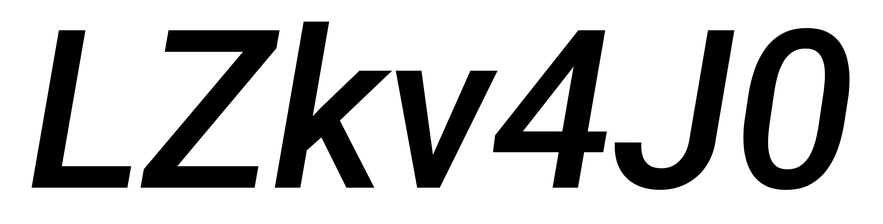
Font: Roboto-Italic_Medium_Italic